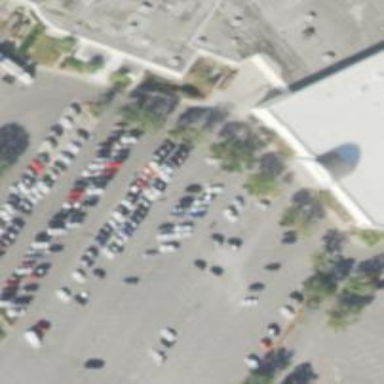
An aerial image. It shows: Parking space.